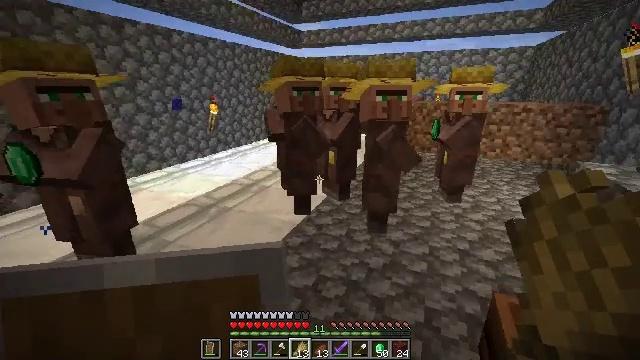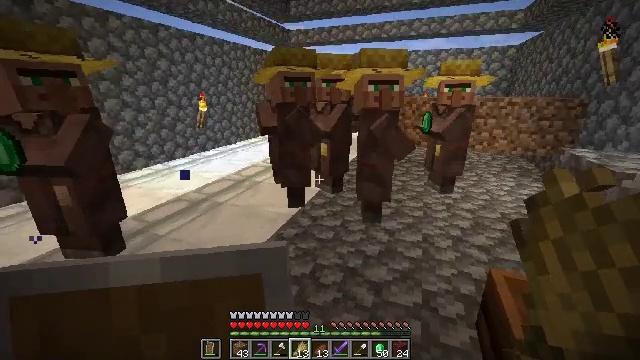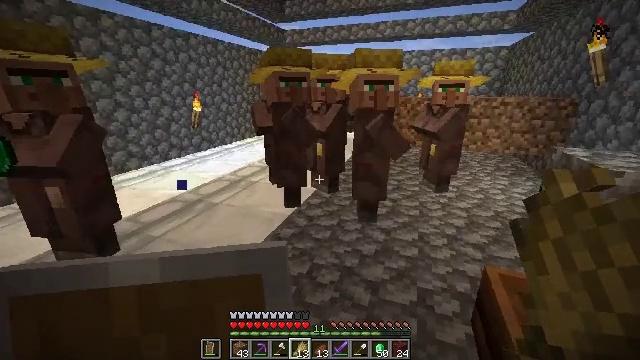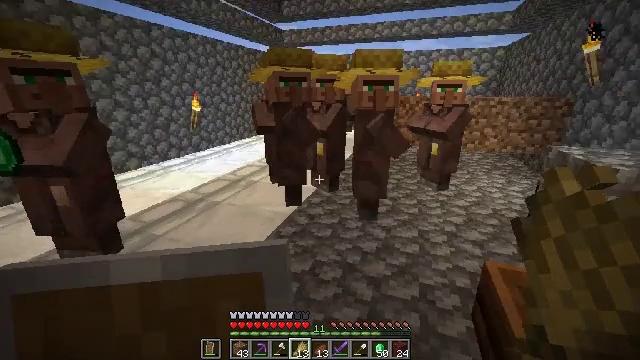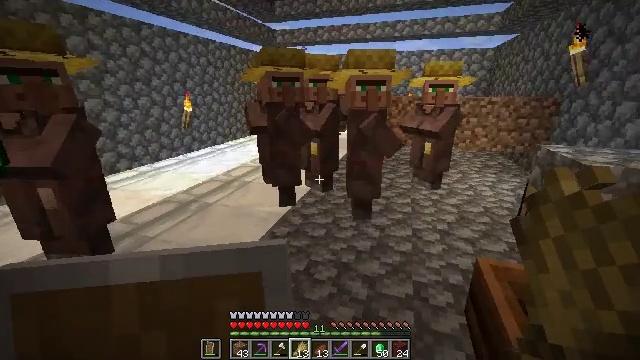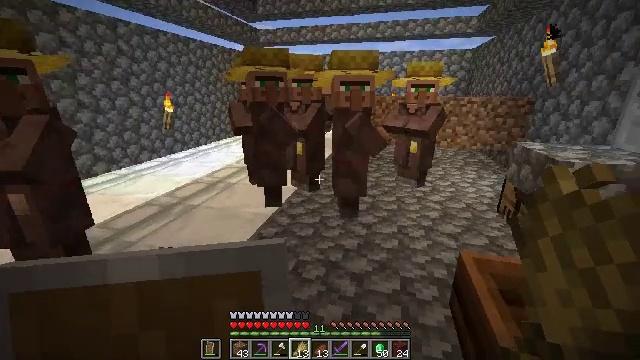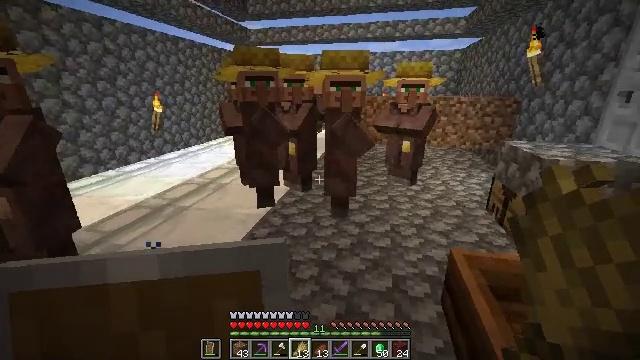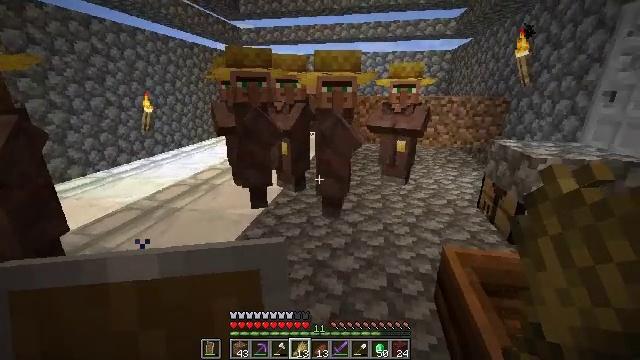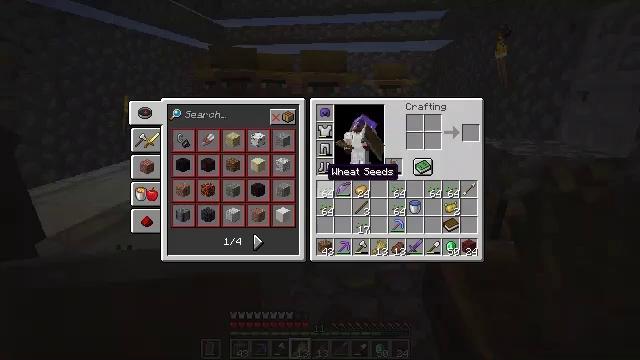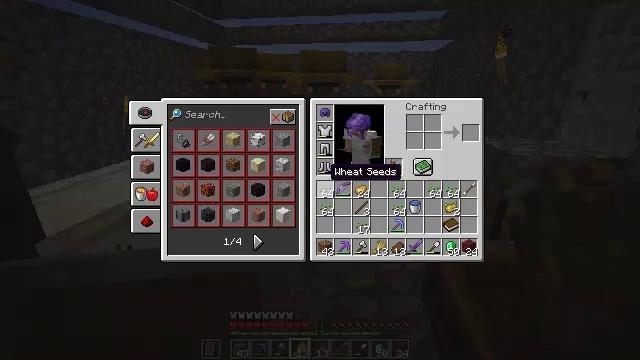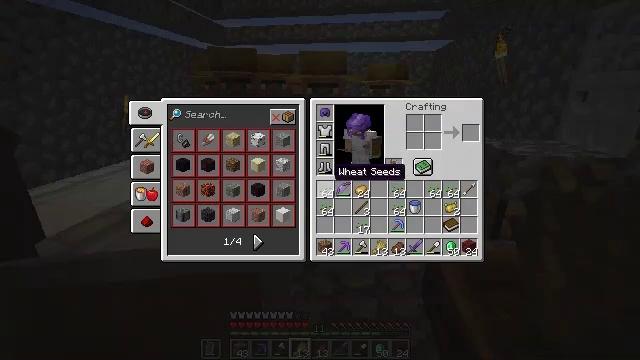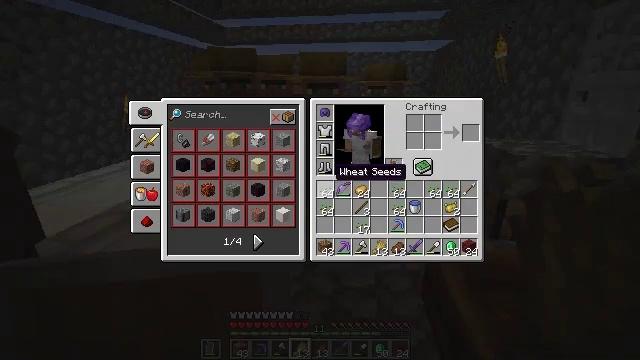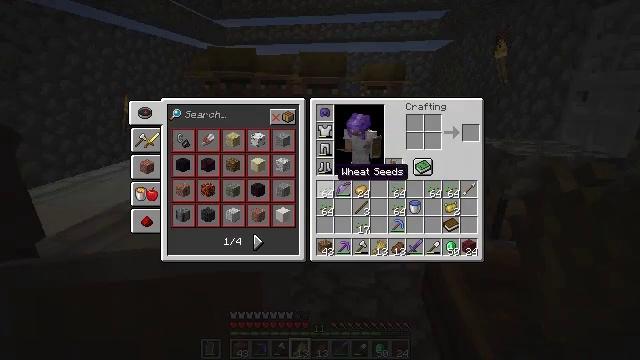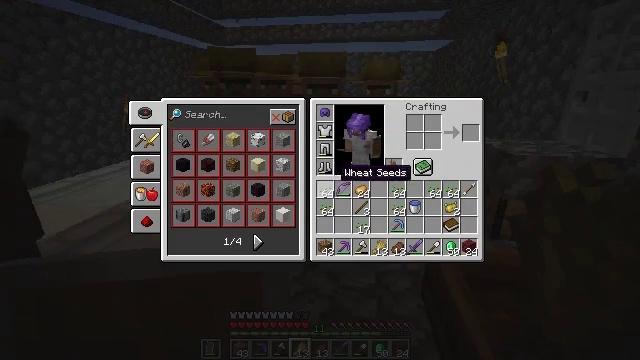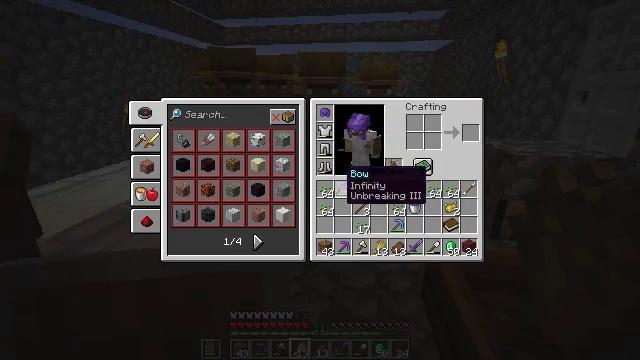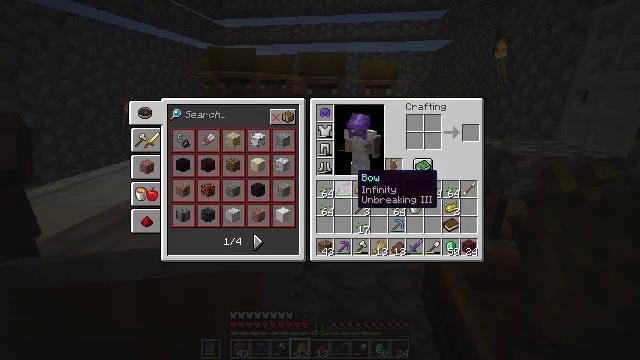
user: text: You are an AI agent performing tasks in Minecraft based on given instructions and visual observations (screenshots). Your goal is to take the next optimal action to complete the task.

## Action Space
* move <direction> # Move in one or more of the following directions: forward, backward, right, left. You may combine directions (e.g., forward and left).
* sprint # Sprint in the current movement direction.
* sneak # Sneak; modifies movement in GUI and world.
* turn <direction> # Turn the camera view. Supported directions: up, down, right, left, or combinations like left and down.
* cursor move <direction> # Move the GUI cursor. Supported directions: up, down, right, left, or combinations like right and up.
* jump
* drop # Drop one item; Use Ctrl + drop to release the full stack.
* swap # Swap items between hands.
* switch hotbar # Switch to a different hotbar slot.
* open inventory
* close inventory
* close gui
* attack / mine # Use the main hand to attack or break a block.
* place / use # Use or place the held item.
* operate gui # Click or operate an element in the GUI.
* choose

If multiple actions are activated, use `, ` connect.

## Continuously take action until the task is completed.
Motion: motion action
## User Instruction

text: Remove wheat from your collection.
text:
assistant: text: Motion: turn right
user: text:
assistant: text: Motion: turn right
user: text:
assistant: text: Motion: no_op
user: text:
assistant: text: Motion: turn right
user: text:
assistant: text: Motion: turn right
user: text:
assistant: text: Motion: turn right
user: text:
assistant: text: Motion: turn right
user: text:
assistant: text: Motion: turn right, close inventory
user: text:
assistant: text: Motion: close inventory
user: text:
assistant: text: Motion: close inventory
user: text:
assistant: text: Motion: no_op
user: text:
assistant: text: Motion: no_op
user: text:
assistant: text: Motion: no_op
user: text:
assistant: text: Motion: no_op
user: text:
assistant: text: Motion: sneak, turn right
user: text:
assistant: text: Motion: sneak, turn right
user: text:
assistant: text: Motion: sneak
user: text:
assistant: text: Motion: sneak
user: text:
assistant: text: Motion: sneak, turn right
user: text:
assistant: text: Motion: turn right
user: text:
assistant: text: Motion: turn right
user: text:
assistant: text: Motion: no_op
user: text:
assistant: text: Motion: no_op
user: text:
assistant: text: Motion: turn left
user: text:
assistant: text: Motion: turn left and down
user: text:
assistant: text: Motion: turn left and down
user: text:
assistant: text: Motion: turn left and up
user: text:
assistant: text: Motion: no_op
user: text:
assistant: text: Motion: no_op
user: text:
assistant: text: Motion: no_op